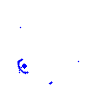
Particle: pion